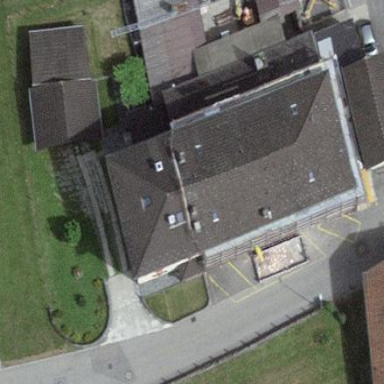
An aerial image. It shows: Hotel with hipped roof made of brown roof tiles.